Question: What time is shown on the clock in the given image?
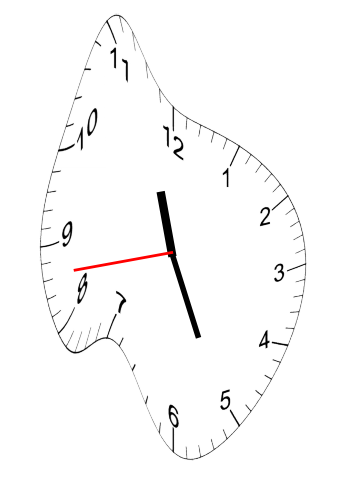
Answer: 11:25:43